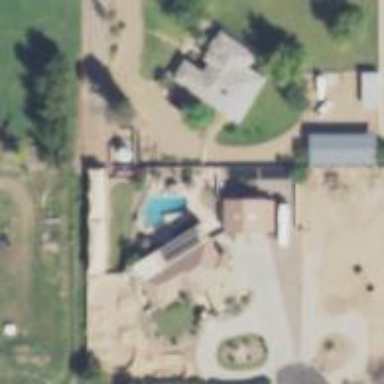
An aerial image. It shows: Outdoor swimming pool located in leisure land.